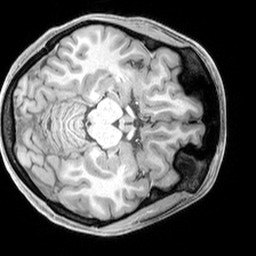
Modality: T1w
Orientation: axial
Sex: female
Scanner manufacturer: siemens
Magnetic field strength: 3 T
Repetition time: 2.3 s
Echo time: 0.00226 s